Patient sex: M
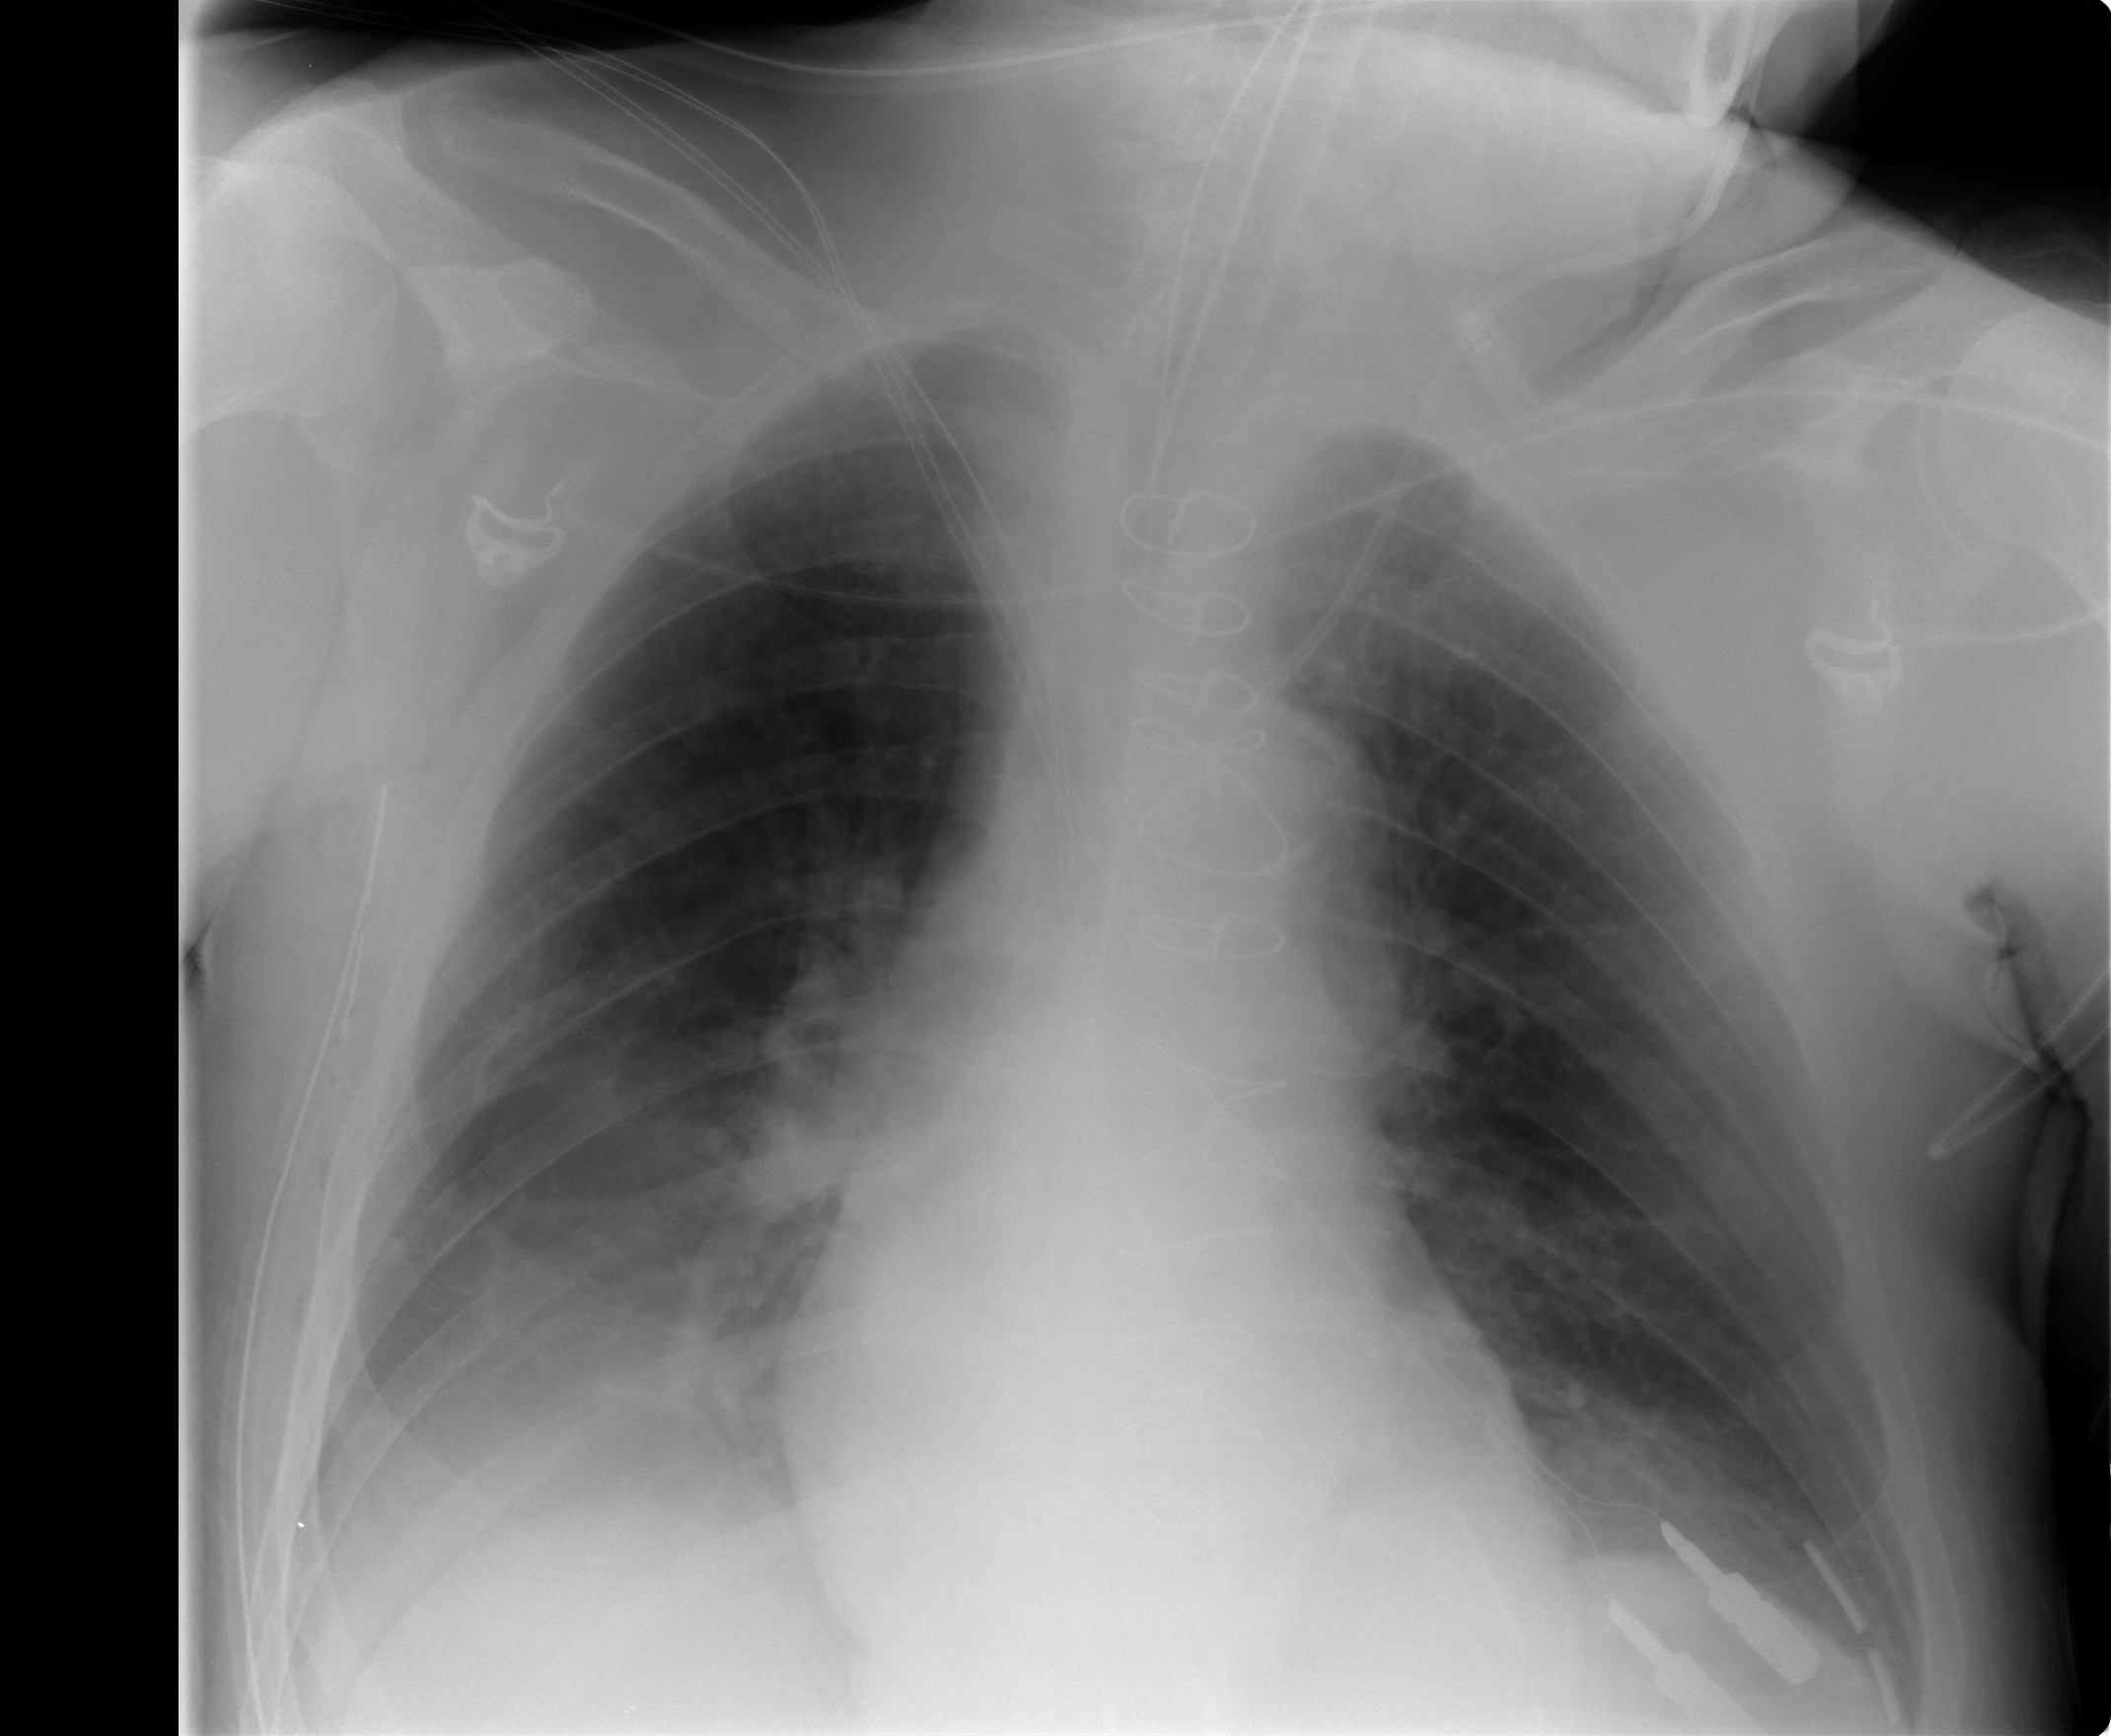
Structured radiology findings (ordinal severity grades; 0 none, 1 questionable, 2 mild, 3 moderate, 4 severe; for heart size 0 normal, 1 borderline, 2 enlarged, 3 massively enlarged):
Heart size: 0
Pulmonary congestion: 0
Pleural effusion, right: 2
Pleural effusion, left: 0
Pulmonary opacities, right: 0
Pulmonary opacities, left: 0
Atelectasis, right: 2
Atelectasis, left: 2